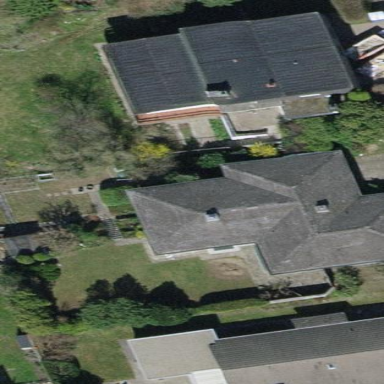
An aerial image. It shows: Detached building with hipped roof. The roof is tiled.